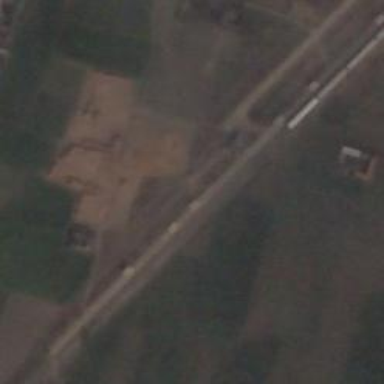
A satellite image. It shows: Railway station.